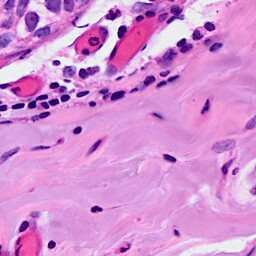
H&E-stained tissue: Breast